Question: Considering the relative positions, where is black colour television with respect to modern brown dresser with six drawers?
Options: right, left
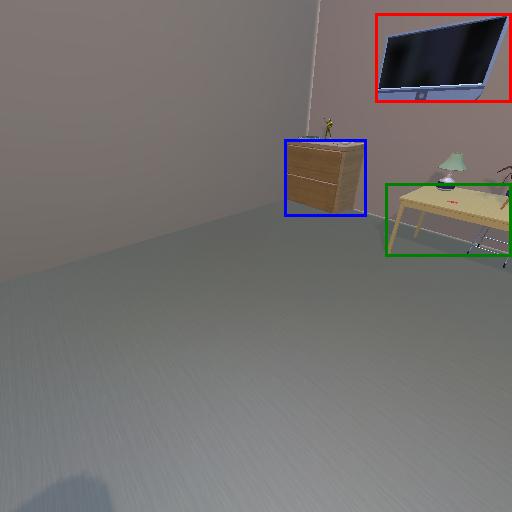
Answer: right